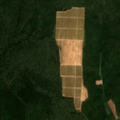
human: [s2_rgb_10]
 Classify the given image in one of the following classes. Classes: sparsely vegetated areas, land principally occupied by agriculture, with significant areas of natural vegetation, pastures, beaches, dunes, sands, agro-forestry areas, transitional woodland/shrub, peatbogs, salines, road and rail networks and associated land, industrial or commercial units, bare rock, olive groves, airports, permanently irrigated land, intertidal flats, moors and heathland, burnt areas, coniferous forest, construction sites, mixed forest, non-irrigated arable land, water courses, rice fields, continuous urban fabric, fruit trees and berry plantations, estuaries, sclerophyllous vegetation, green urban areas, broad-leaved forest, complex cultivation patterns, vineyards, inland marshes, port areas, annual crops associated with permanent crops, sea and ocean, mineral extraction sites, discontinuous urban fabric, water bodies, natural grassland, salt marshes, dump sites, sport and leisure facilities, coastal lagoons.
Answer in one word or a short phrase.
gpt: vineyards, land principally occupied by agriculture, with significant areas of natural vegetation, broad-leaved forest, transitional woodland/shrub